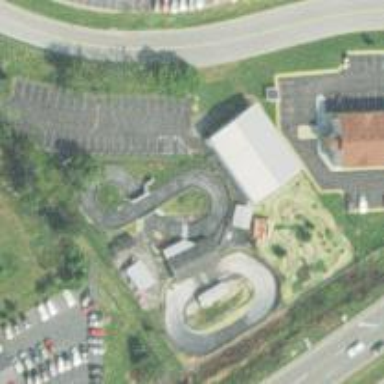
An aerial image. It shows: Karting raceway for sports activities.